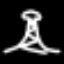
Label: The Eiffel Tower